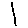
Label: line